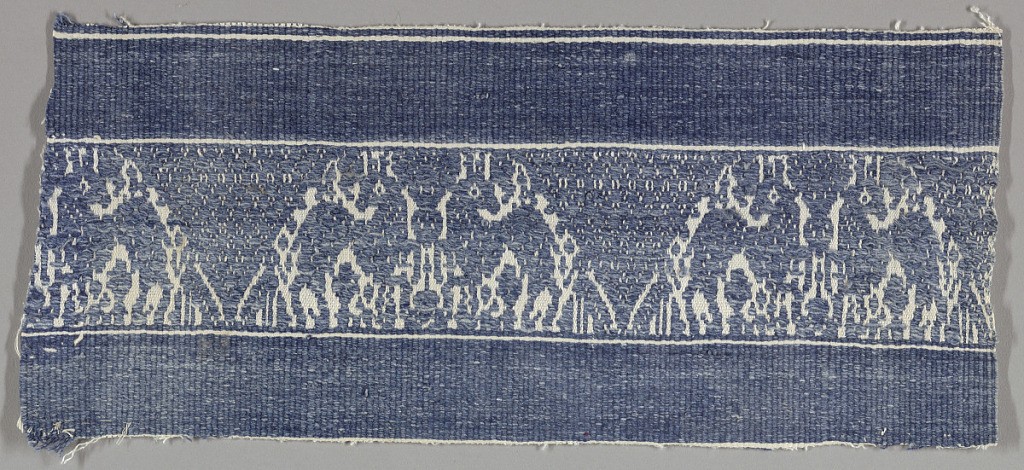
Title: Fragment
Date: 16th–17th century
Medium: cotton, linen Technique: plain weave with supplementary weft
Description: Supplementary blue weft floating alternately face to face to form a design of triangles and confronted horses.